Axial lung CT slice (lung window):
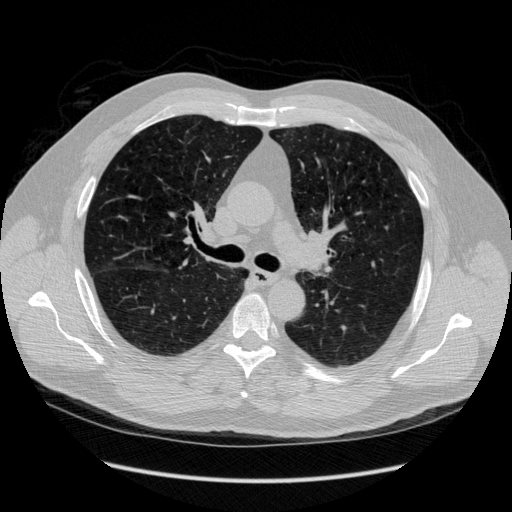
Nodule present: no